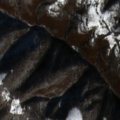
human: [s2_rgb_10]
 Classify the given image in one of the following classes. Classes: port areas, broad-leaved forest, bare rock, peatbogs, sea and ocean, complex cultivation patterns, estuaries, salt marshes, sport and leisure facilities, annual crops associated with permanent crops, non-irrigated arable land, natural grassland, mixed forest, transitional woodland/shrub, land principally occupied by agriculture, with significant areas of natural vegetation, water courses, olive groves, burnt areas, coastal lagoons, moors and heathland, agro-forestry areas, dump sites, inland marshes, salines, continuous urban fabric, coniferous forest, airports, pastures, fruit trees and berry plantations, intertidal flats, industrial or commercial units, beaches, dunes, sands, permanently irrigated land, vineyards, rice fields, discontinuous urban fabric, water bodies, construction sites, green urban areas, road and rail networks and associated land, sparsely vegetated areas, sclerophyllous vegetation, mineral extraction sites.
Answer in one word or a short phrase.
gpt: pastures, broad-leaved forest